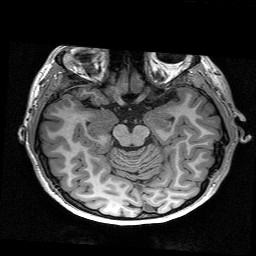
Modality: T1w
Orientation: coronal
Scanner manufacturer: siemens
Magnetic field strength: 3 T
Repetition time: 2.53 s
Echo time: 0.00267 s